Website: apple
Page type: customer-info-address
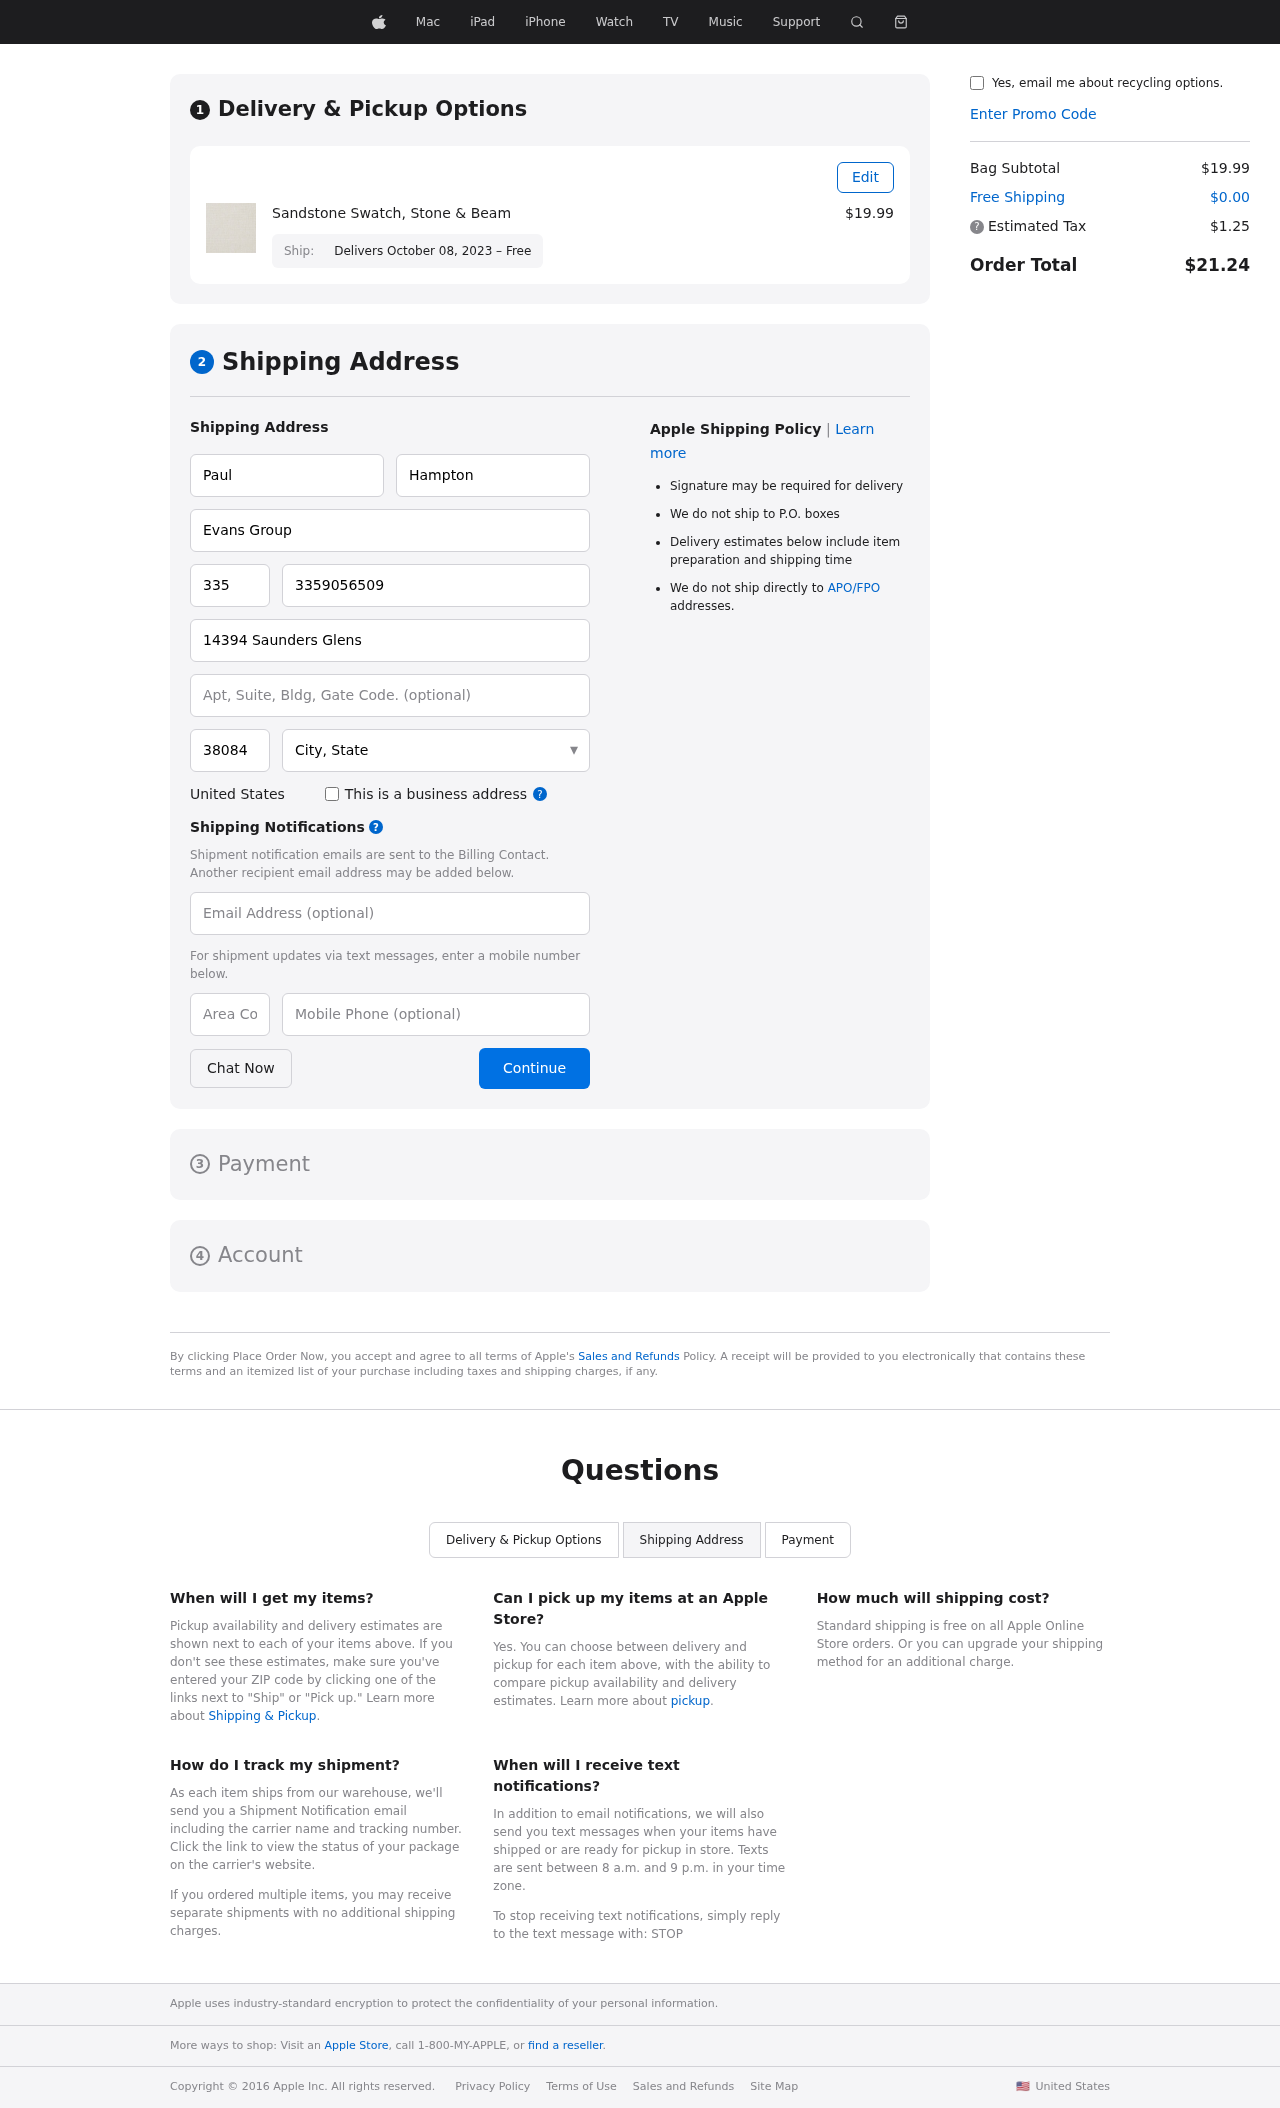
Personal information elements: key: PII_CITY_STATE
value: Casechester, NY
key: PII_COMPANY
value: Evans Group
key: PII_COUNTRY
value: United States
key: PII_EMAIL
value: phampton@yahoo.com
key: PII_FIRSTNAME
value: Paul
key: PII_LASTNAME
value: Hampton
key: PII_PHONE
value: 3359056509
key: PII_PHONE_AREA
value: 335
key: PII_POSTCODE
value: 38084
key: PII_STREET
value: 14394 Saunders Glens
Product elements: key: PRODUCT1_NAME
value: Sandstone Swatch, Stone & Beam
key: PRODUCT1_PRICE
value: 19.99
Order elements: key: ORDER_DELIVERY_DATE
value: Delivers October 08, 2023 – Free
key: ORDER_SUBTOTAL
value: $19.99
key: ORDER_SHIPPING_COST
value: $0.00
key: ORDER_TAX
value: $1.25
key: ORDER_TOTAL
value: $21.24